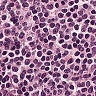
Metastatic tissue present: no